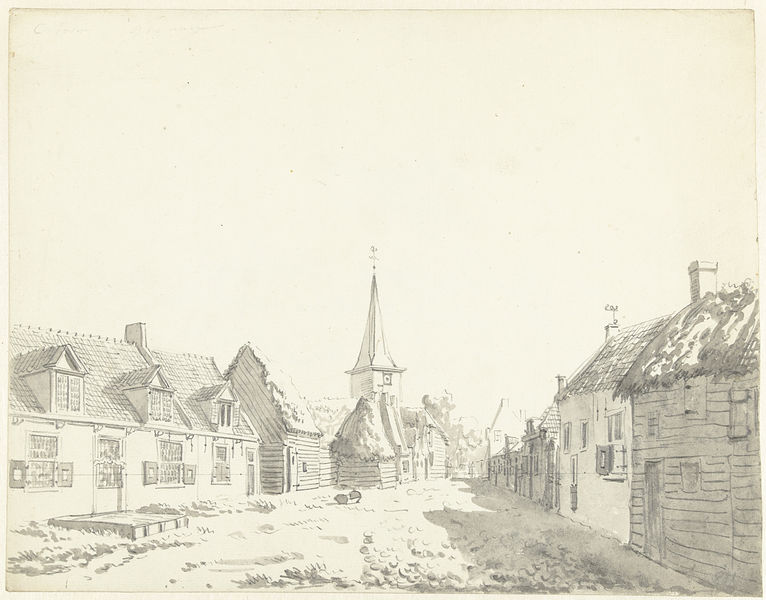
Titel: Gezicht te Overzande op Zuid-Beveland
Standort: Amsterdam
Institution: Rijksmuseum
Schlagwörter: church, empty, windows, wooden, house, landscape, houses, street, village, grass, road, sketch, cross, fence, city, square, ground, eaves, pencil, home, christ, stich, turm, chapel, alt, kirche, community, dorf, mood, feldweg, cobble, uhr, strohdach, thatched, multiple stories, ventilation